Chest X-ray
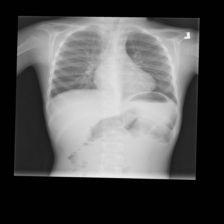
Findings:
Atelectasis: negative
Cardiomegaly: negative
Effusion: negative
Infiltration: negative
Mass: negative
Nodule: negative
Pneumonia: negative
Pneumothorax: negative
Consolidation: negative
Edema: negative
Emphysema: negative
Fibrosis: negative
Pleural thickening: negative
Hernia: negative